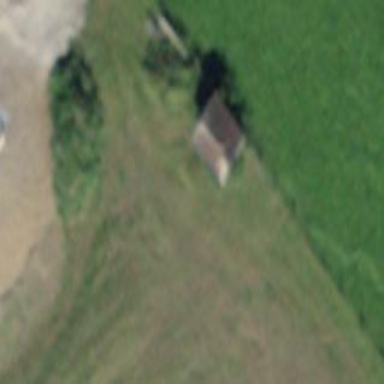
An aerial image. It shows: Shed building.